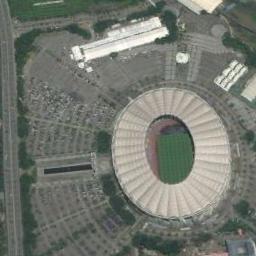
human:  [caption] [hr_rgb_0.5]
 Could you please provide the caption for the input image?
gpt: The stadium is on the bare land next to some trees .

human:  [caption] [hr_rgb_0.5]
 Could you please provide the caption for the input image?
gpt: There are several houses on one side of this stadium .

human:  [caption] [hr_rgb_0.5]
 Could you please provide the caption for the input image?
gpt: There are several buildings next to the stadium .

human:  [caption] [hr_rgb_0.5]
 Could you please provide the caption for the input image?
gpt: The circular stadium is surrounded by a parking lot with some vegetation next to it .

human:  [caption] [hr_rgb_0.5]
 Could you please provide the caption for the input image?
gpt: There are some green bushes near the stadium .